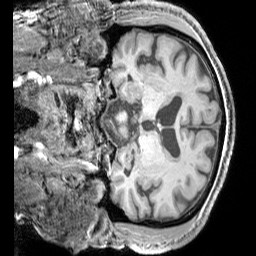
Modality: T1w
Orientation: coronal
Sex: male
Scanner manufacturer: siemens
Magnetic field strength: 3 T
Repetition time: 2.3 s
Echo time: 0.00226 s